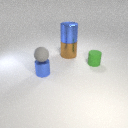
small green rubber cylinder to the right of small blue metal cylinder